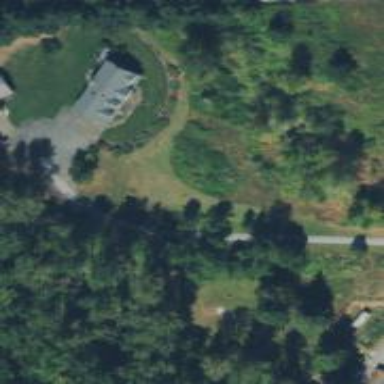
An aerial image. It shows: Driveway leading to service road.